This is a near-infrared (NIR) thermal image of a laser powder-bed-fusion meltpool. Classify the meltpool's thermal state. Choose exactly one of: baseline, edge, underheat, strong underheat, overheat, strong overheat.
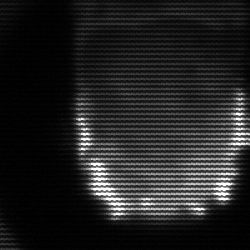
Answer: baseline